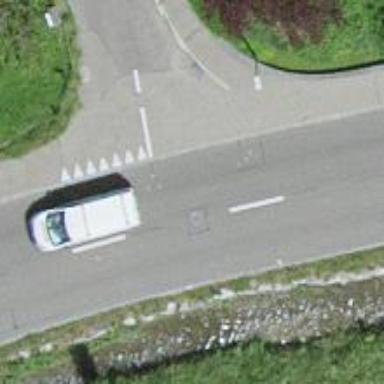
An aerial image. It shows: Road with "give way" sign.